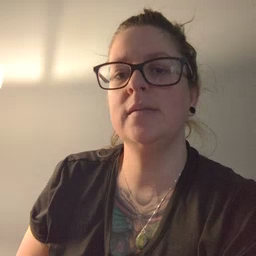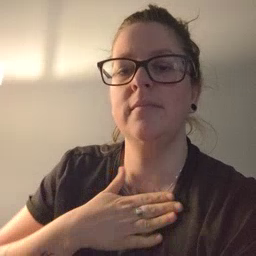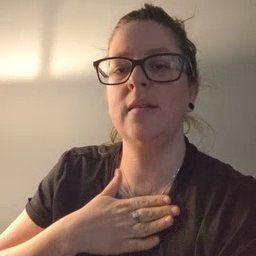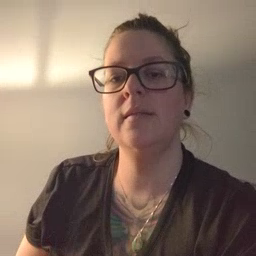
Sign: minemy